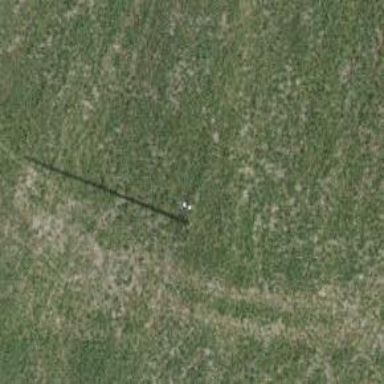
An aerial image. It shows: Utility pole as the man-made structure.